Field crop: tomato
Growth stage: 1
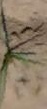
Species: cyperus